Interaction volume radius: 5 \u00c5
Interaction volume height: 10 \u00c5
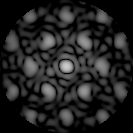
Disorder parameter: 0.3036